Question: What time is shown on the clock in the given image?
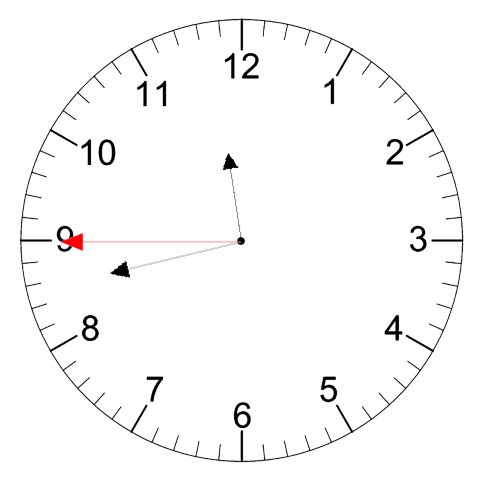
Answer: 11:42:45